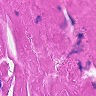
Metastatic tissue present: no